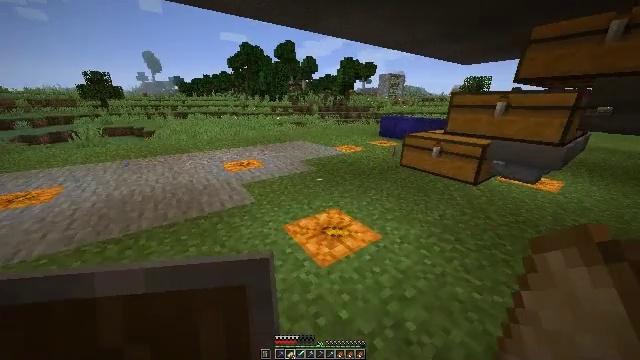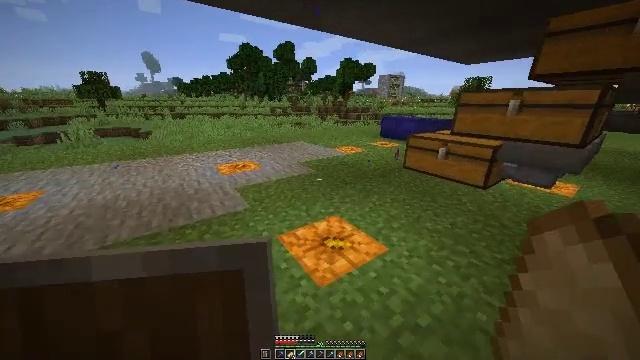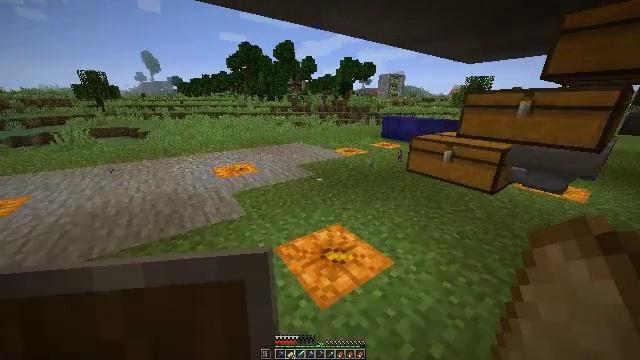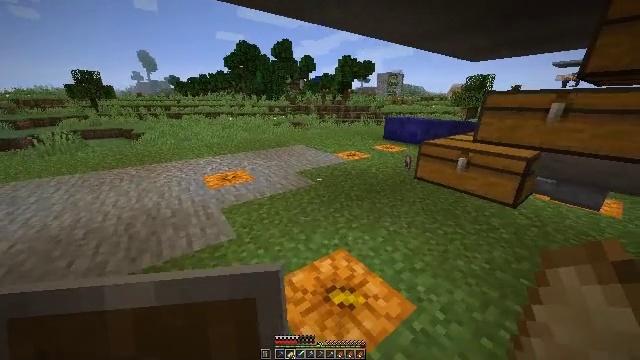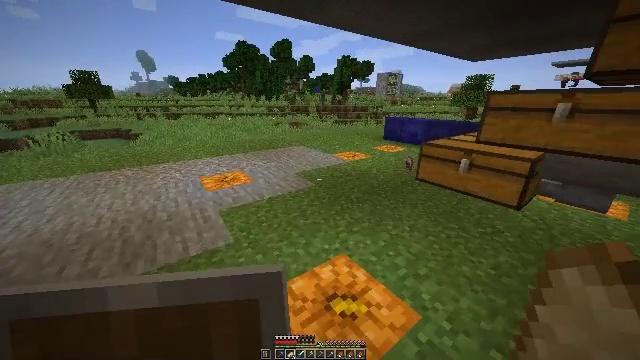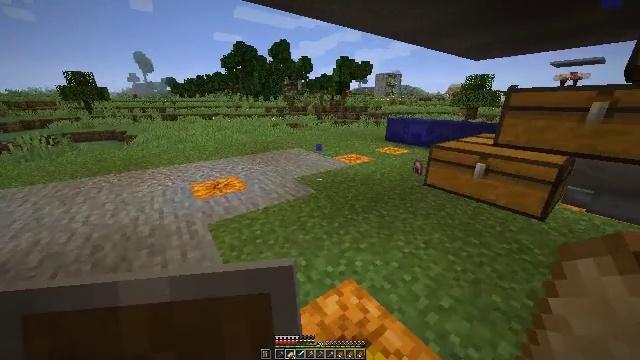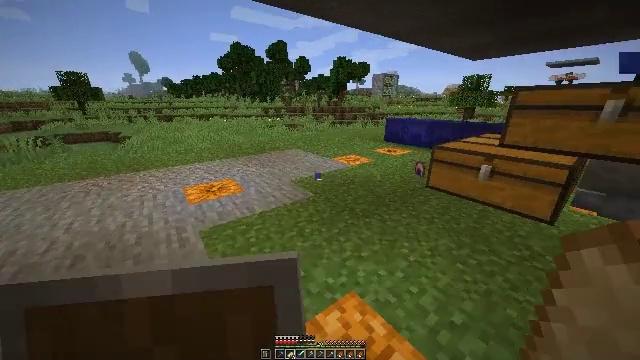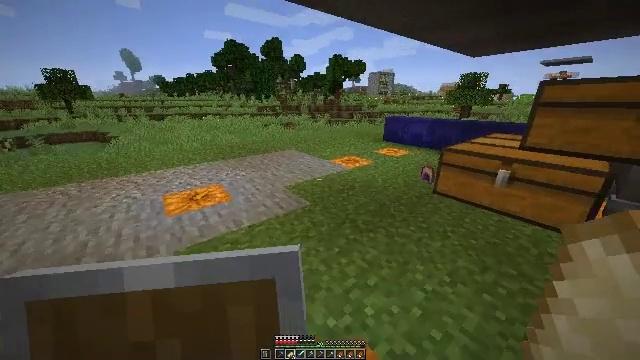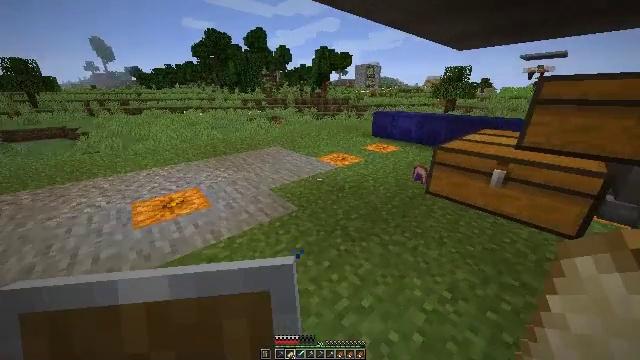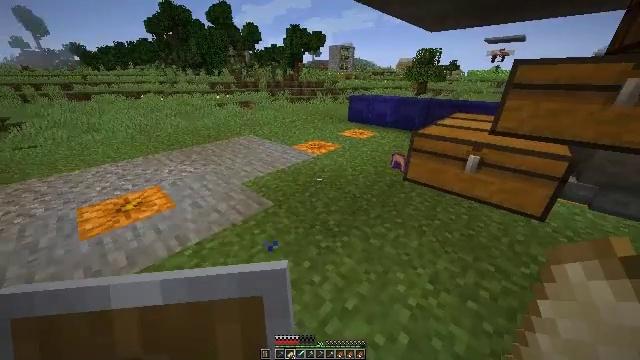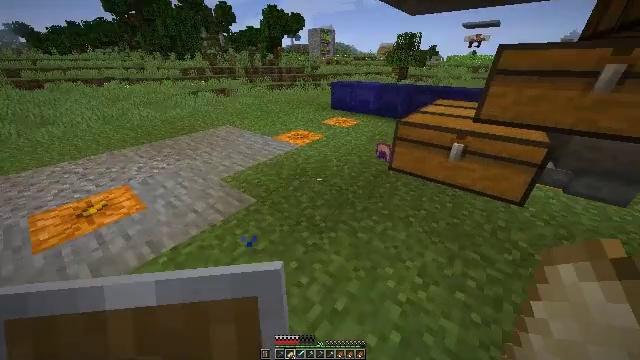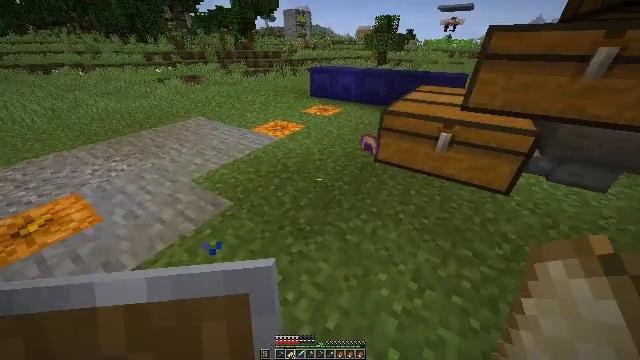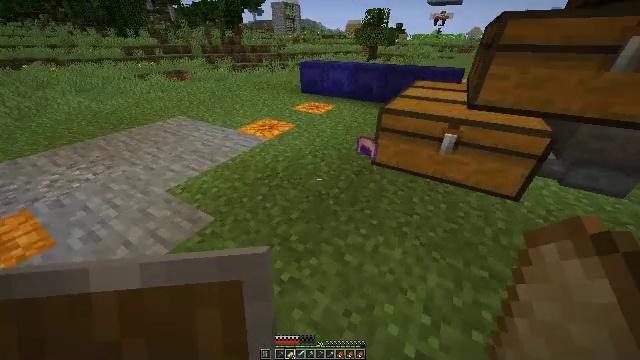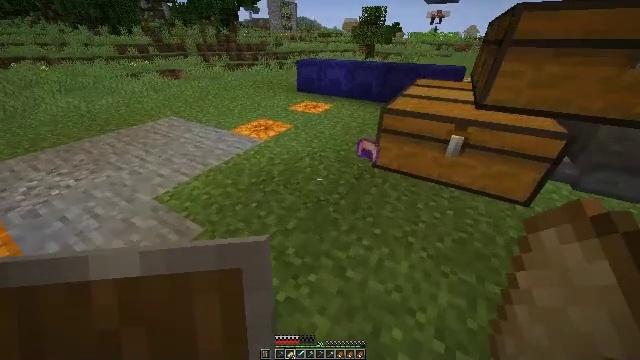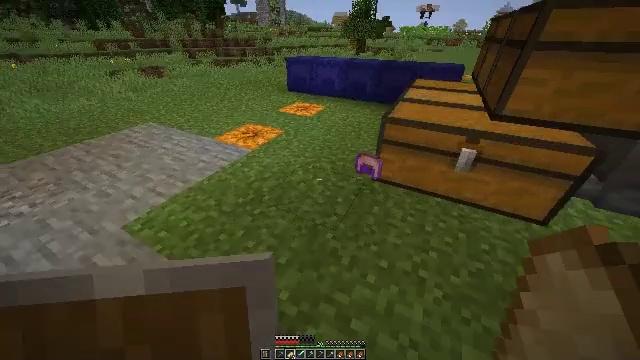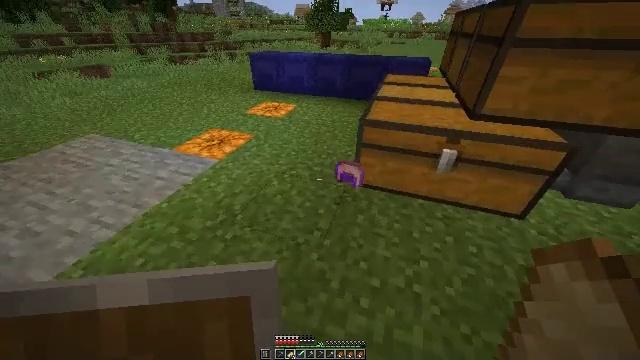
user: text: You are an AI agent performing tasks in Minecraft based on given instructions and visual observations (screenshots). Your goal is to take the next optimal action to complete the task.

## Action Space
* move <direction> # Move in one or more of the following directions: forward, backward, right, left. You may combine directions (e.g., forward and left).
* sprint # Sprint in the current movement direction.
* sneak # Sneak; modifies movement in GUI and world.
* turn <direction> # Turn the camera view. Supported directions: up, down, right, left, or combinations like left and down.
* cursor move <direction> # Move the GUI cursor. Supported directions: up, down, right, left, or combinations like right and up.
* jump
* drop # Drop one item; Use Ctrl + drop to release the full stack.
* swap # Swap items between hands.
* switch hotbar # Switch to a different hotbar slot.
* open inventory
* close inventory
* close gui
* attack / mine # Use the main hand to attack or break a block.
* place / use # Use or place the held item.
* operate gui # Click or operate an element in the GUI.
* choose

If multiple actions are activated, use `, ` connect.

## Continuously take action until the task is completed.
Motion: motion action
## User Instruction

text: Drop golden leggings.
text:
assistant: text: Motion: move forward
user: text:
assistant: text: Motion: move forward
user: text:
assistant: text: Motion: move forward
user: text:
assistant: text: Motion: move forward
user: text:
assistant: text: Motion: move forward
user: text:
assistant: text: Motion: move forward
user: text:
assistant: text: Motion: move forward, turn right
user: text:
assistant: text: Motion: move forward, turn right and down
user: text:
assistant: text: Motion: move forward, turn right and down
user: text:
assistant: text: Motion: move forward, turn right and down
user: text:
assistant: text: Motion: move forward, turn right and down
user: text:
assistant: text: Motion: move forward, turn right and down
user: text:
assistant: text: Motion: move forward
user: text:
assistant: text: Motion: move forward, turn right
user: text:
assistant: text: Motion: move forward, turn right and down
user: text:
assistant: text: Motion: move forward, turn right
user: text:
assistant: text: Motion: move forward and move left, turn right
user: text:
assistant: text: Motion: move forward and move left, turn right
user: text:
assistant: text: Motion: move forward and move left, turn right and down
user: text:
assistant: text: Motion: move forward and move left, turn right, use / place
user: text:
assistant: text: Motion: use / place
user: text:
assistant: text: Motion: use / place
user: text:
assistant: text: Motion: turn right and down, use / place
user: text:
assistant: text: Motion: turn right
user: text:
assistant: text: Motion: turn right
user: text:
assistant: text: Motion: turn left
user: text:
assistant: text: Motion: turn right
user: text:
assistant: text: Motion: no_op
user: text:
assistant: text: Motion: no_op
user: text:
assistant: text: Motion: no_op